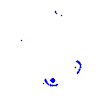
Particle: pion